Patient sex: M
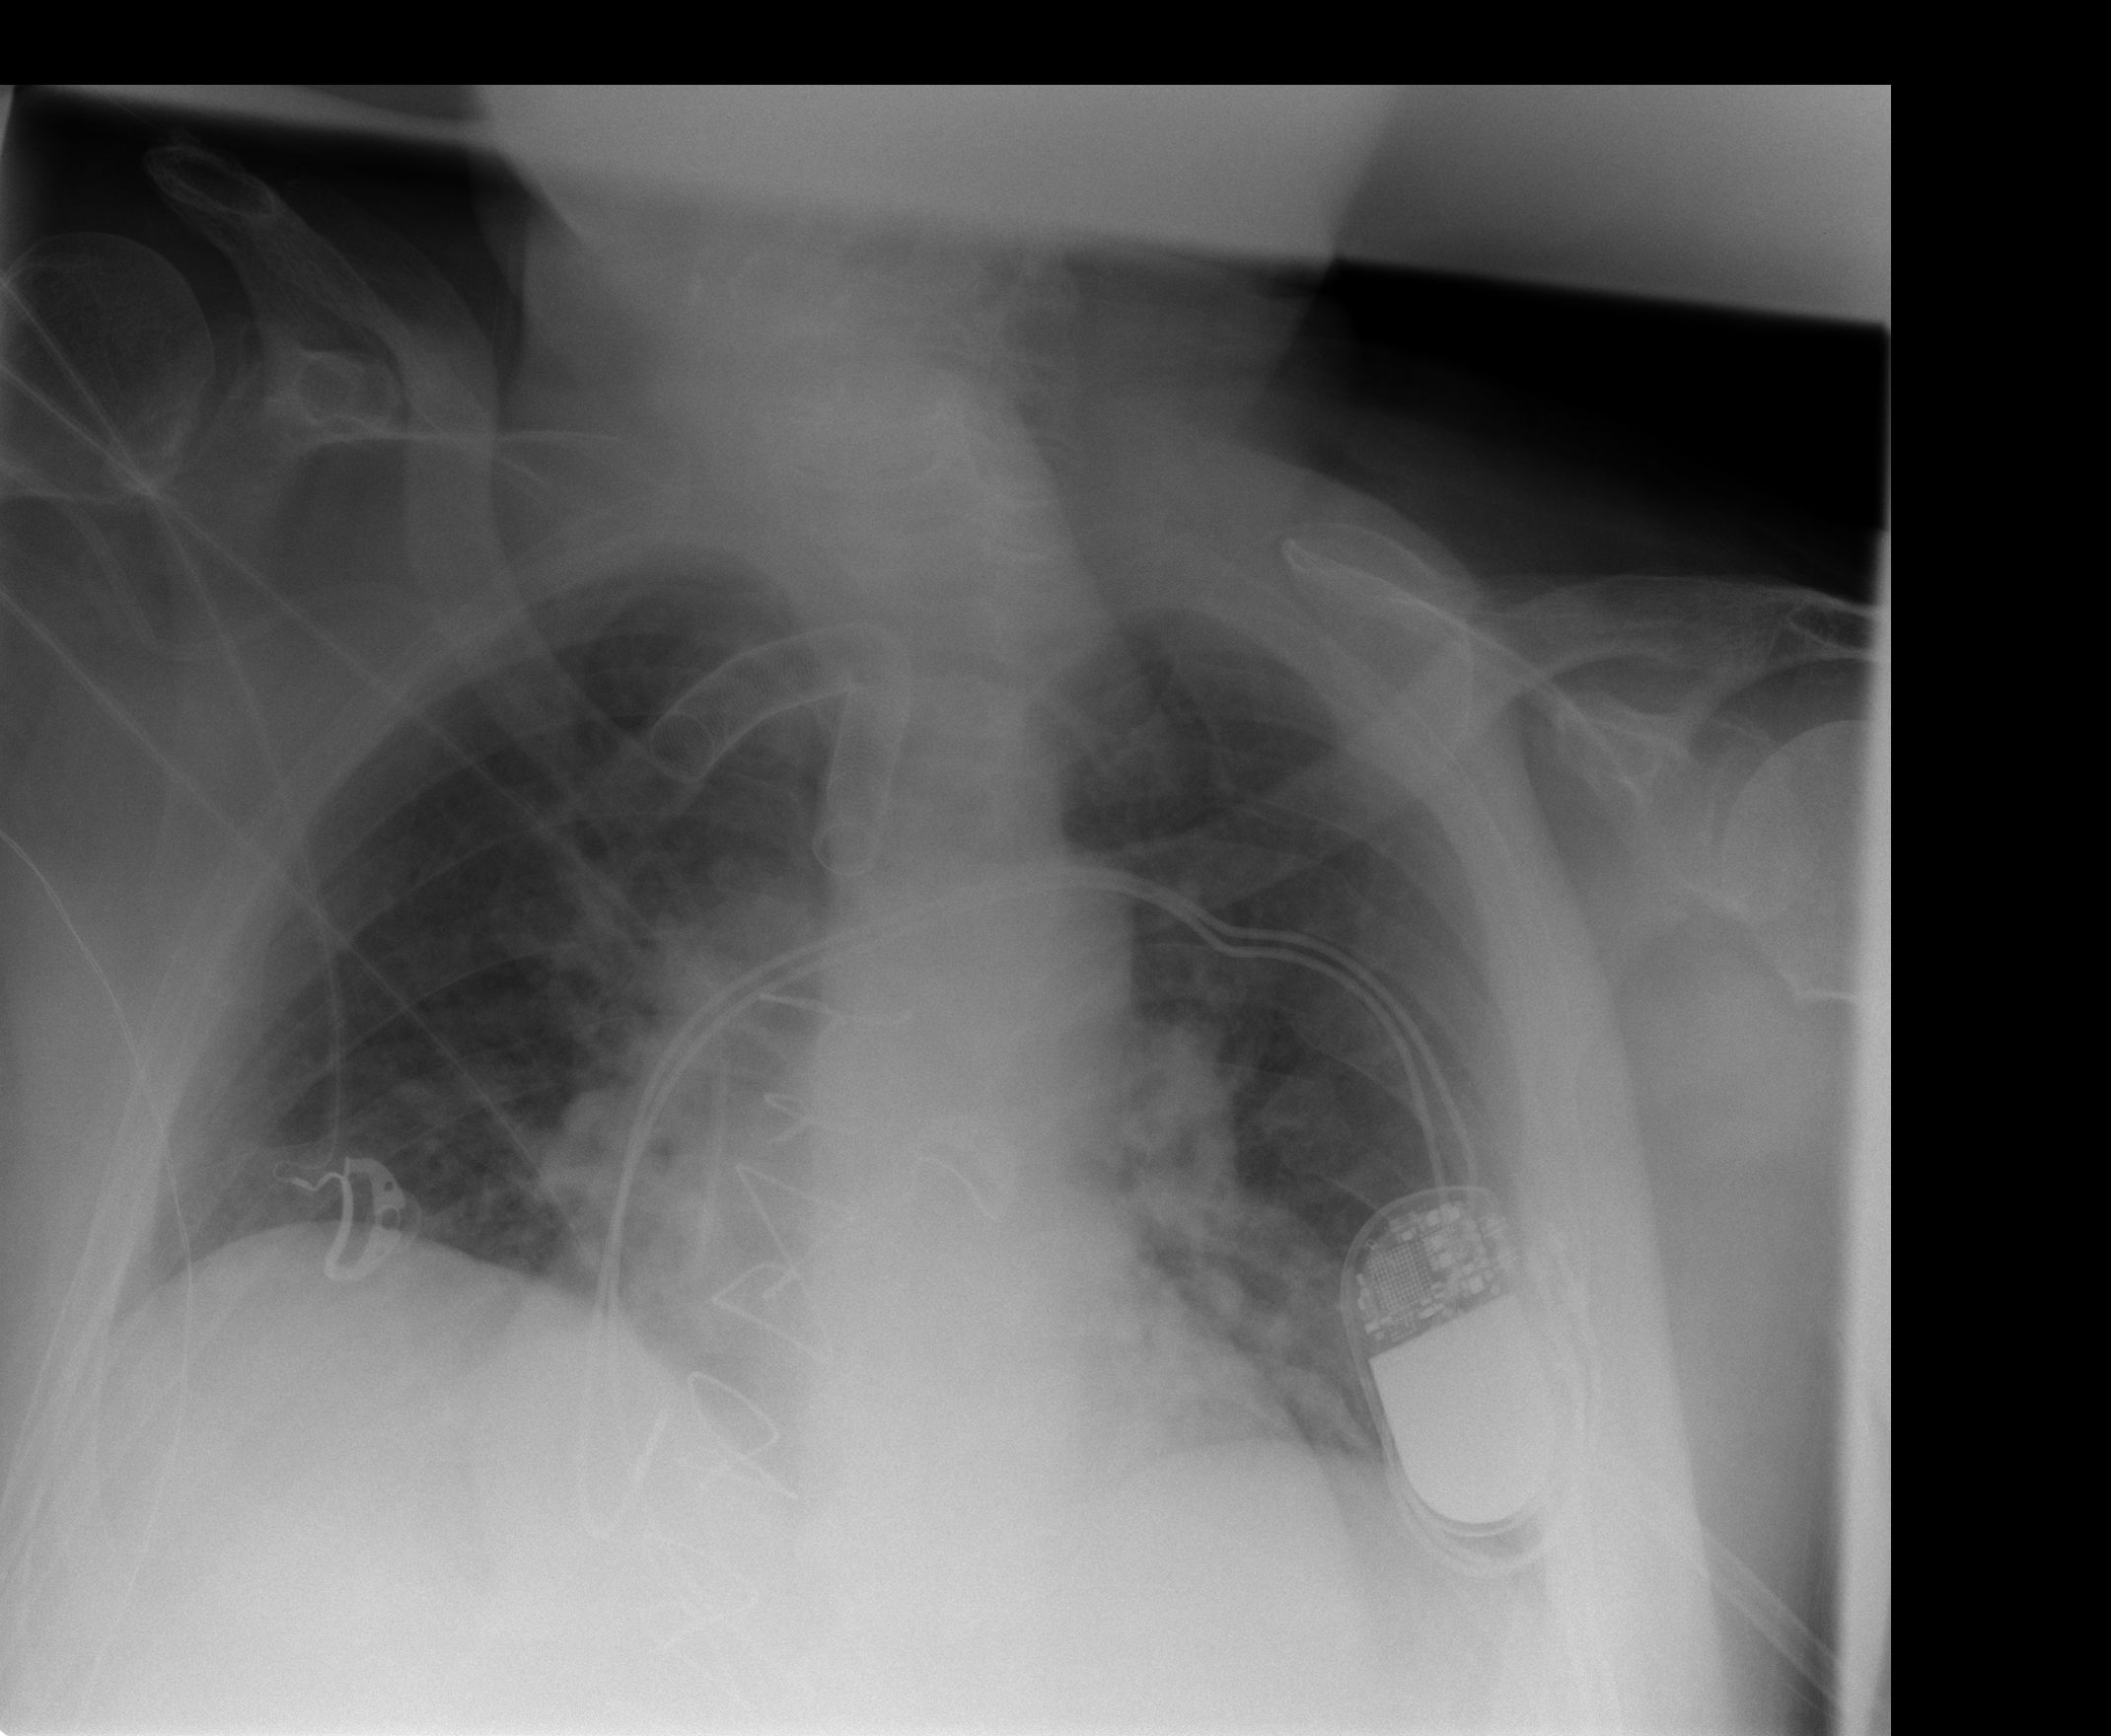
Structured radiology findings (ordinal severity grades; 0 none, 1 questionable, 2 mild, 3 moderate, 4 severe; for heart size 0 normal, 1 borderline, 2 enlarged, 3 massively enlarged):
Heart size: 2
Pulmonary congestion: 3
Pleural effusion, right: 0
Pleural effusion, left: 0
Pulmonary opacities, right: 1
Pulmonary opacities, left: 1
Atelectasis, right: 2
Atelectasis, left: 2